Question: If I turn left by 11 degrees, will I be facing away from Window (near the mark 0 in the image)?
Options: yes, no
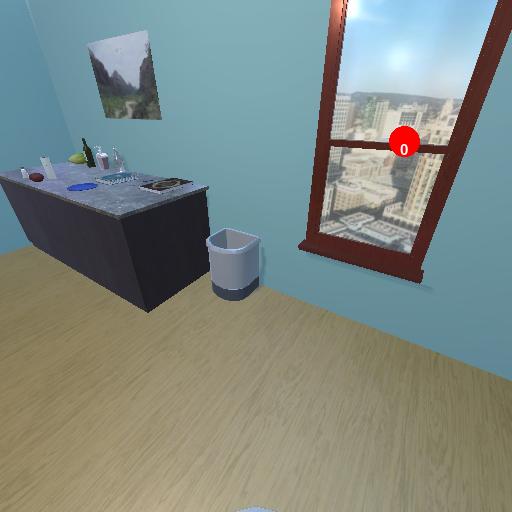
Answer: yes